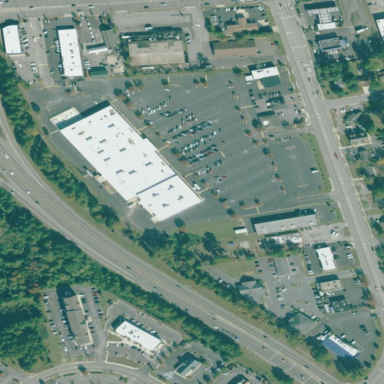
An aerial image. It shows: Retail area.